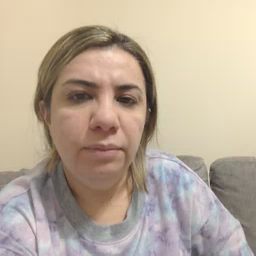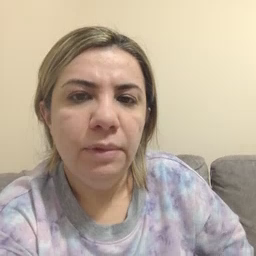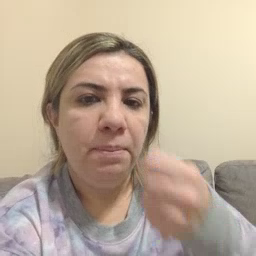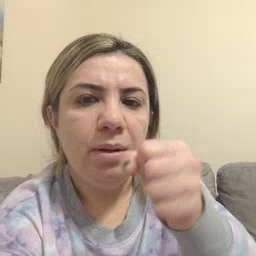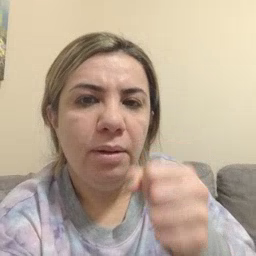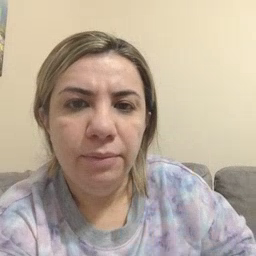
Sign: make